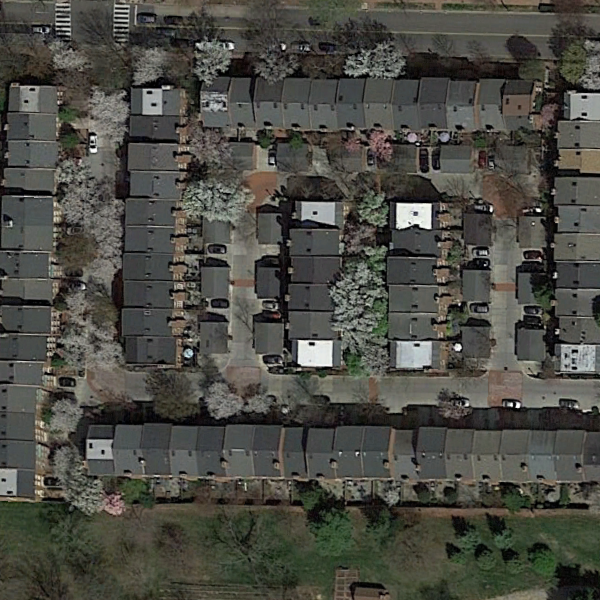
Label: DenseResidential